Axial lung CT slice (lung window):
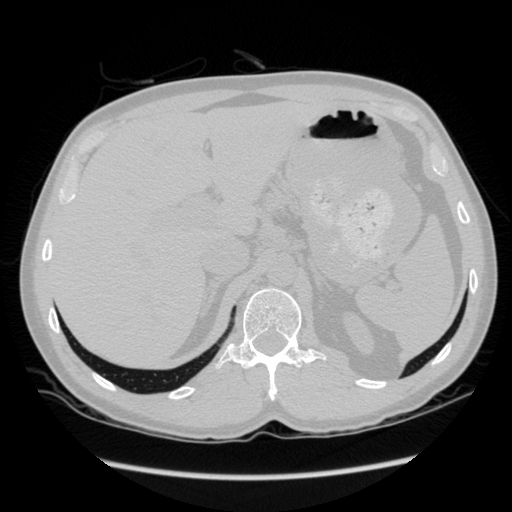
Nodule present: no